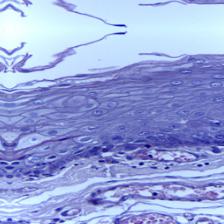
Diagnosis: Normal